Question: I have two view controllers, one is the home view, one is the side menu view; all of the objects and created with storyboard.
there is a bar button 'item' on home view, when clicking it, it will invoke a custom segue, to slide out the side menu from left to right. So far so good.
On side menu, there is a button to slide back to home view. However, I simply click the button, the app will terminated, Xcode does not print out the crash log overtime.
I tried to add a breakpoint on '(IBAction)SlideBack:(id)sender', seems like it did not get invoked. So something series happened.
Xcode break at
'''
return UIApplicationMain(argc, argv, nil, NSStringFromClass([AppDelegate class]));
'''
'Thread 1: exc_bad_access(code=EXC_i386_GPFLT)'
I suspect the custom segue may interfere the view and view controllers hierarchy. But could not find out.
'''
home view implementation:
@implementation HomeViewController
@end
side bar implementation:
@implementation SideBarController
- (IBAction)SlideBack:(id)sender {
NSLog(@"sliding back");
}
- (void)viewDidLoad {
[super viewDidLoad];
// Do any additional setup after loading the view.
}
- (void)didReceiveMemoryWarning {
[super didReceiveMemoryWarning];
// Dispose of any resources that can be recreated.
}
The custom slide out segue is:
@implementation CustomSegue
- (void)perform {
UIViewController *contentVC = self.sourceViewController;
UIViewController *sideBarVC = self.destinationViewController;
CGRect sideFrame = sideBarVC.view.frame;
[sideBarVC.view setFrame: CGRectMake(-(contentVC.view.frame.size.width),
0,
contentVC.view.frame.size.width/2,
contentVC.view.frame.size.height)];
CGRect animationFrame = contentVC.view.frame;
sideFrame = sideBarVC.view.frame;
animationFrame.size.width = contentVC.view.frame.size.width / 2;
sideBarVC.view.alpha = 0;
[[[contentVC.view superview] window] addSubview:sideBarVC.view];
[UIView animateWithDuration:1
delay:0.0
options:UIViewAnimationOptionCurveEaseOut
animations:^{
sideBarVC.view.frame = animationFrame;
sideBarVC.view.alpha = 1;
}
completion:^(BOOL finished) {
sideBarVC.view.alpha = 1;
sideBarVC.view.frame = animationFrame;
}];
}
'''

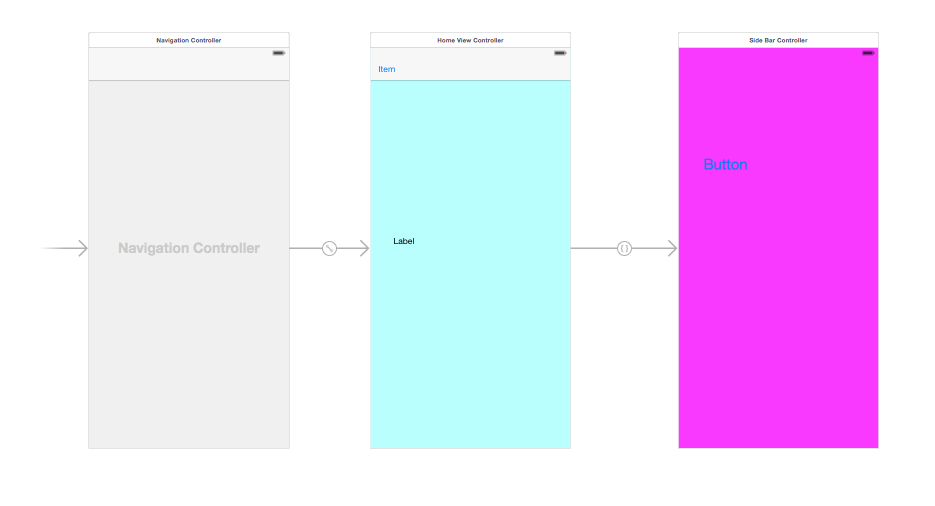
Answer: After seeking helps, I found I misunderstand the segue logic.
'[[[contentVC.view superview] window] addSubview:sideBarVC.view];' is not enough.
Instead, below code should be right:
'''
[contentVC addChildViewController:sideBarVC];
[[[contentVC.view superview] window] addSubview:sideBarVC.view]
[sideBarVC didMoveToParentViewController:contengVC];
'''